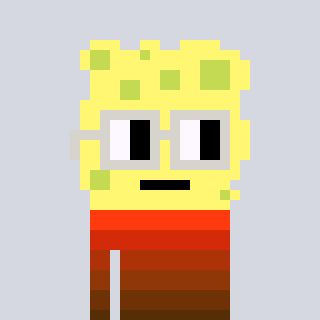
a pixel art character with square light gray glasses, a sponge-shaped head and a purple-colored body on a cool background